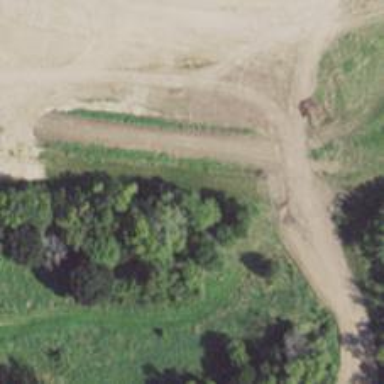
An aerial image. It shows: Footway used for cross-country athletics.